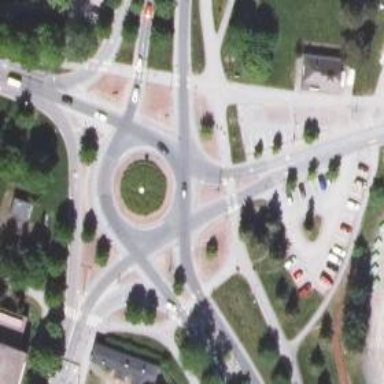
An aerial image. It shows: Secondary road with asphalt surface leading to roundabout.